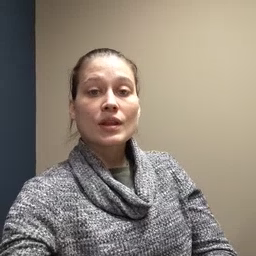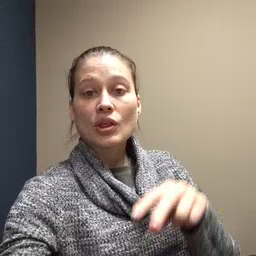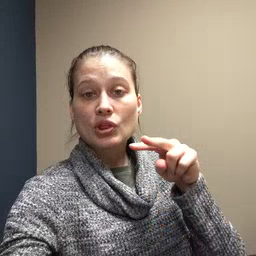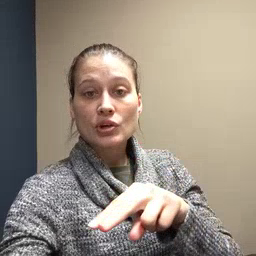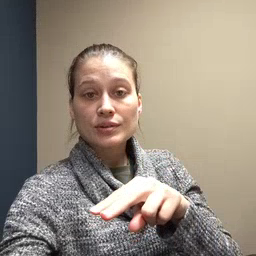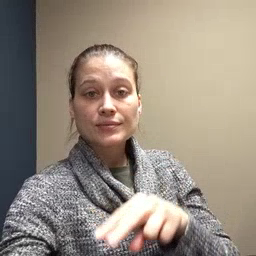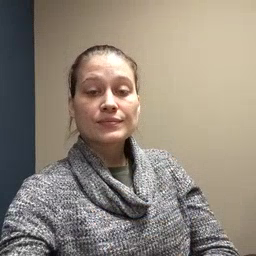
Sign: look